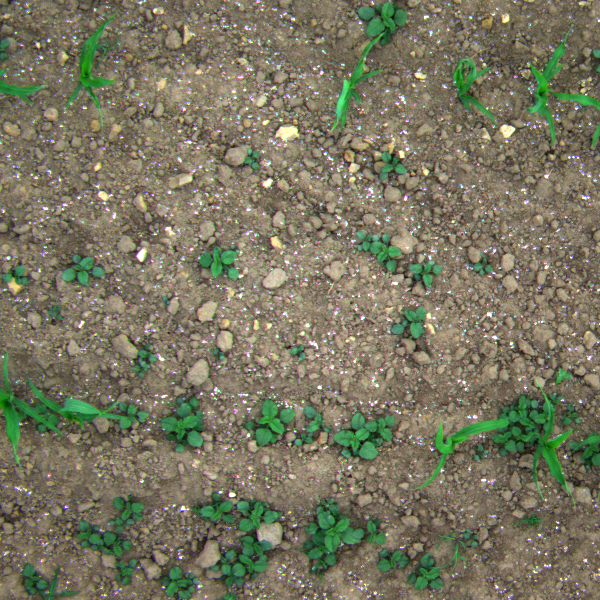
Acquisition date: 2023-06-06
Tile: 0728
Annotated plant instances:
label: maize
label: maize
label: maize
label: maize
label: maize
label: barnyard_grass
label: maize
label: maize
label: maize
label: maize
label: maize
label: maize
label: amaranth
label: amaranth
label: amaranth
label: amaranth
label: amaranth
label: amaranth
label: amaranth
label: amaranth
label: amaranth
label: amaranth
label: amaranth
label: amaranth
label: amaranth
label: amaranth
label: amaranth
label: amaranth
label: amaranth
label: amaranth
label: amaranth
label: amaranth
label: amaranth
label: amaranth
label: amaranth
label: quickweed
label: amaranth
label: amaranth
label: amaranth
label: barnyard_grass
label: amaranth
label: amaranth
label: amaranth
label: amaranth
label: amaranth
label: amaranth
label: amaranth
label: amaranth
label: amaranth
label: amaranth
label: amaranth
label: amaranth
label: amaranth
label: amaranth
label: barnyard_grass
label: amaranth
label: amaranth
label: amaranth
label: weed_other
label: amaranth
label: amaranth
label: amaranth
label: amaranth
label: amaranth
label: amaranth
label: weed_other
label: barnyard_grass
label: amaranth
label: barnyard_grass
label: amaranth
label: amaranth
label: quickweed
label: amaranth
label: amaranth
label: amaranth
label: amaranth
label: amaranth
label: maize
label: amaranth
label: barnyard_grass
label: amaranth
label: amaranth
label: amaranth
label: amaranth
label: amaranth
label: amaranth
label: maize
label: amaranth